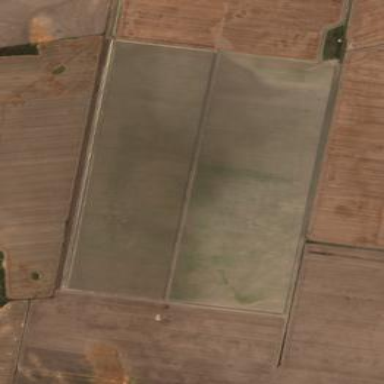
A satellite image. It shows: Farmland with cotton crop.